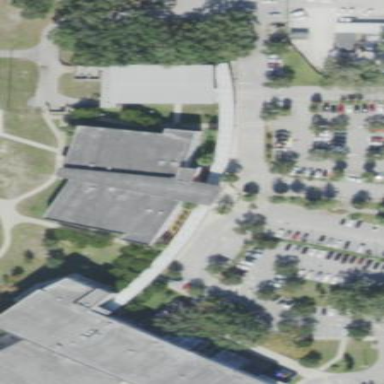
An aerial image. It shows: College building.